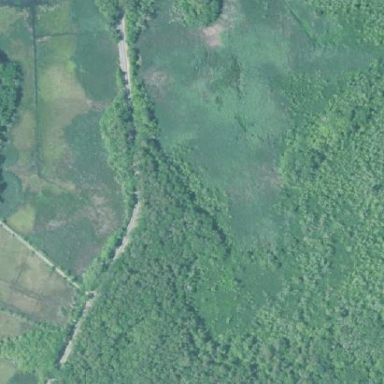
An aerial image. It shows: Conservation nature reserve area.